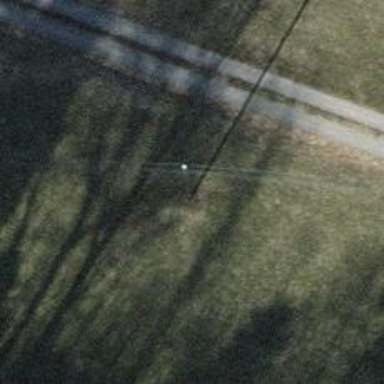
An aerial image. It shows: Minor power line.